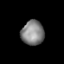
Tissue: lung
Cell type: Smooth muscle cells
Senescence score: 0.6294
Nuclear area (px): 542
Mean DAPI intensity: 132.376